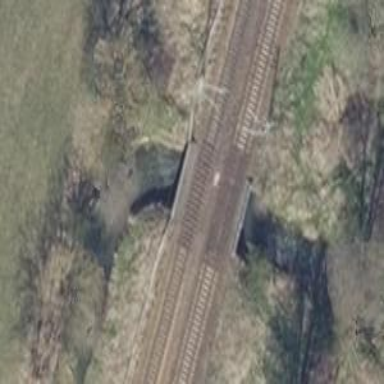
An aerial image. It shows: Railway track with contact lines for electrification.